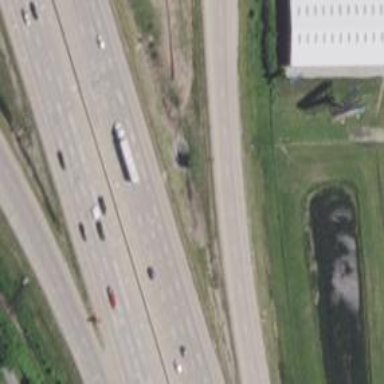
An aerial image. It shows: Motorway offramp.